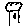
Label: tree